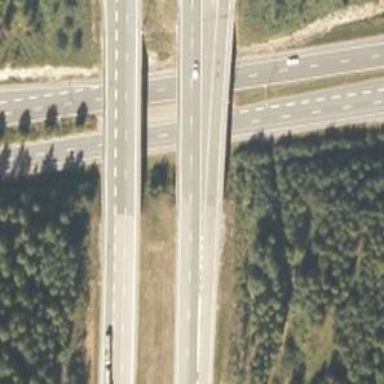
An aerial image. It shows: Motorway.